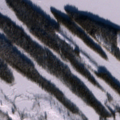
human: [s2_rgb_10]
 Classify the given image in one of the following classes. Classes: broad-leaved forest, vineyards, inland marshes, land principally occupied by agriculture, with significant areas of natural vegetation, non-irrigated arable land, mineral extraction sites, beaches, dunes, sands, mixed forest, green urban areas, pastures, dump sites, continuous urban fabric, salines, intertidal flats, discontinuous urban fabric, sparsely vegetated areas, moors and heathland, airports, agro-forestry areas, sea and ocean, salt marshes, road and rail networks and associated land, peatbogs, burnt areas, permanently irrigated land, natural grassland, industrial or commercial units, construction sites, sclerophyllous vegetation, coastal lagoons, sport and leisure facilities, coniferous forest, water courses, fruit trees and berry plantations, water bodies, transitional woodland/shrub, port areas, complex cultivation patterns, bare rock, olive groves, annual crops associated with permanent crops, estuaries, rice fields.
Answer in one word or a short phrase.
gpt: coniferous forest, transitional woodland/shrub, peatbogs, water bodies